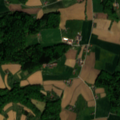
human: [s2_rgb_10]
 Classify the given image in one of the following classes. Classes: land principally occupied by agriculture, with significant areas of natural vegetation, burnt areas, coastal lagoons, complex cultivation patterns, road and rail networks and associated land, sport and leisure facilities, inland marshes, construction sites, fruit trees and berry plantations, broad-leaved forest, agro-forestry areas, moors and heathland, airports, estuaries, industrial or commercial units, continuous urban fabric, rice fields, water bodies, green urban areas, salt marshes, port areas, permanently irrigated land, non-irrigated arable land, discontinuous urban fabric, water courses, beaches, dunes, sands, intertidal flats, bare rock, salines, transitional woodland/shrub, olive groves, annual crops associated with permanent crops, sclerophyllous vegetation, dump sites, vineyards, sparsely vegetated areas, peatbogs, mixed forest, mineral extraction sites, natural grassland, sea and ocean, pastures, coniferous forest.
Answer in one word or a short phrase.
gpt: non-irrigated arable land, land principally occupied by agriculture, with significant areas of natural vegetation, broad-leaved forest